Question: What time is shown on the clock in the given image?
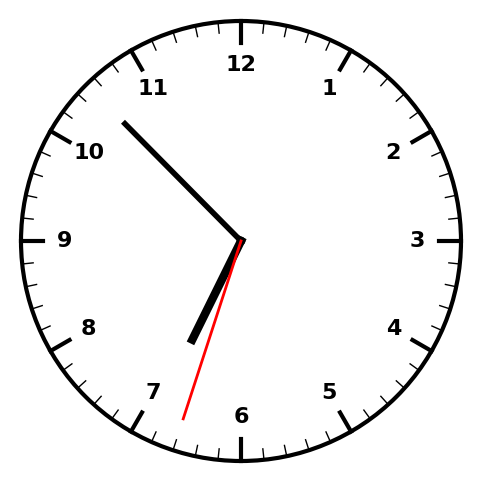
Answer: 06:52:33